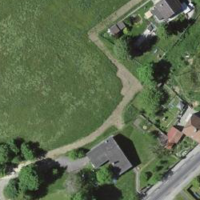
EUNIS habitat code: 55
Species observed at this site:
Filipendula ulmaria